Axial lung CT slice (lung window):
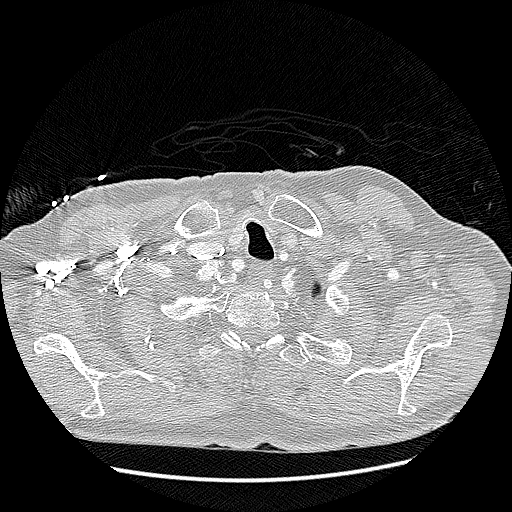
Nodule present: no